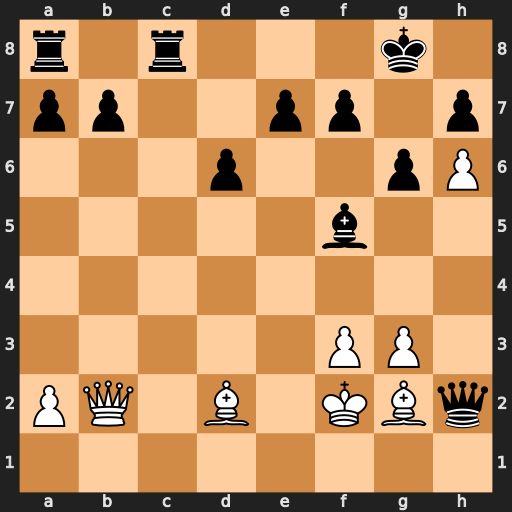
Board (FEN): r1r3k1/pp2pp1p/3p2pP/5b2/8/5PP1/PQ1B1KBq/8
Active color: w
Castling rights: -
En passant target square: -
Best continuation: Qg7#